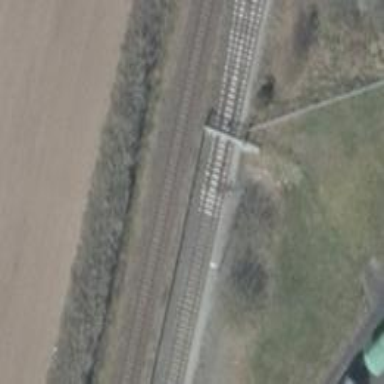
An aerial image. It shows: Rail spur service.